Question: I've defined a Meteor Collection which stores paths to allow for a shared drawing canvas:
'''
CanvasPaths = new Meteor.Collection("canvasPaths");
'''
I redraw the canvas in an autorun block:
'''
Deps.autorun(function() {
var paths = CanvasPaths.find().fetch();
//some stuff happens
}
'''
Adding paths to the collection with collection.insert() triggers this autorun block to run again as the computation is invalidated:
'''
CanvasPaths.insert({
path: collectionPath
});
'''
However when I update a path already in the collection the computation is not invalidated and the autorun function does not rerun:
'''
CanvasPaths.update(id, {
$set: {
path: getPathObjectForCollection(this)
}
});
'''
Surely updating the collection invalidates any computations in reactive blocks that use that collection?
How can I make the function in the autorun block rerun on all clients?
In response to Junle Li's comment:
I added
'''
console.log(CanvasPaths.findOne(id).path); //exisiting record
console.log(getPathObjectForCollection(this)); //what we are updating to
'''
just before the CanvasPaths.update call, this gives the result:

So as you can see, positionLeft and positionTop's values have changed so surely the Autorun block should be called.
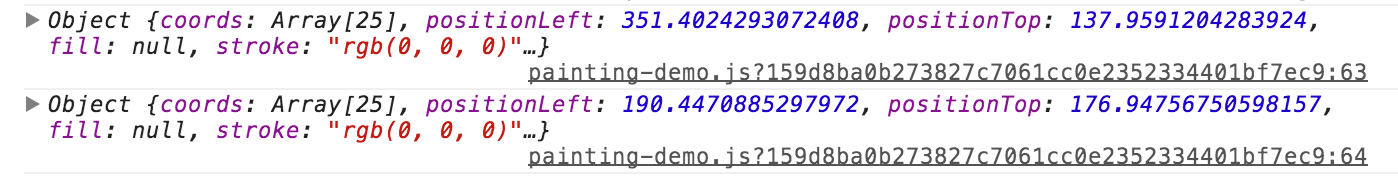
Answer: Turns out update was triggering the autorun after all (as it should do).
The code I wanted to be executing in the autorun wasn't executing due to the if statement it was contained in evaluating to false for unrelated reasons.
In future, It's best to have a 'console.log("auto run executed");' at the beginning of the autorun block. Then you'll instantly know if an autorun is being triggered or not under whatever conditions.